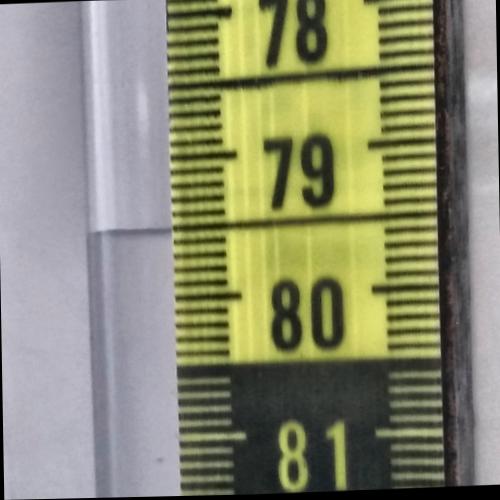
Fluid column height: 79.5 cm